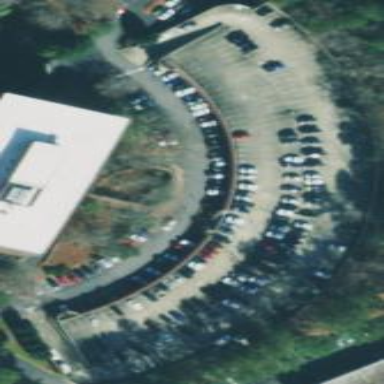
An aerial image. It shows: Multi-storey parking facility.